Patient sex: M
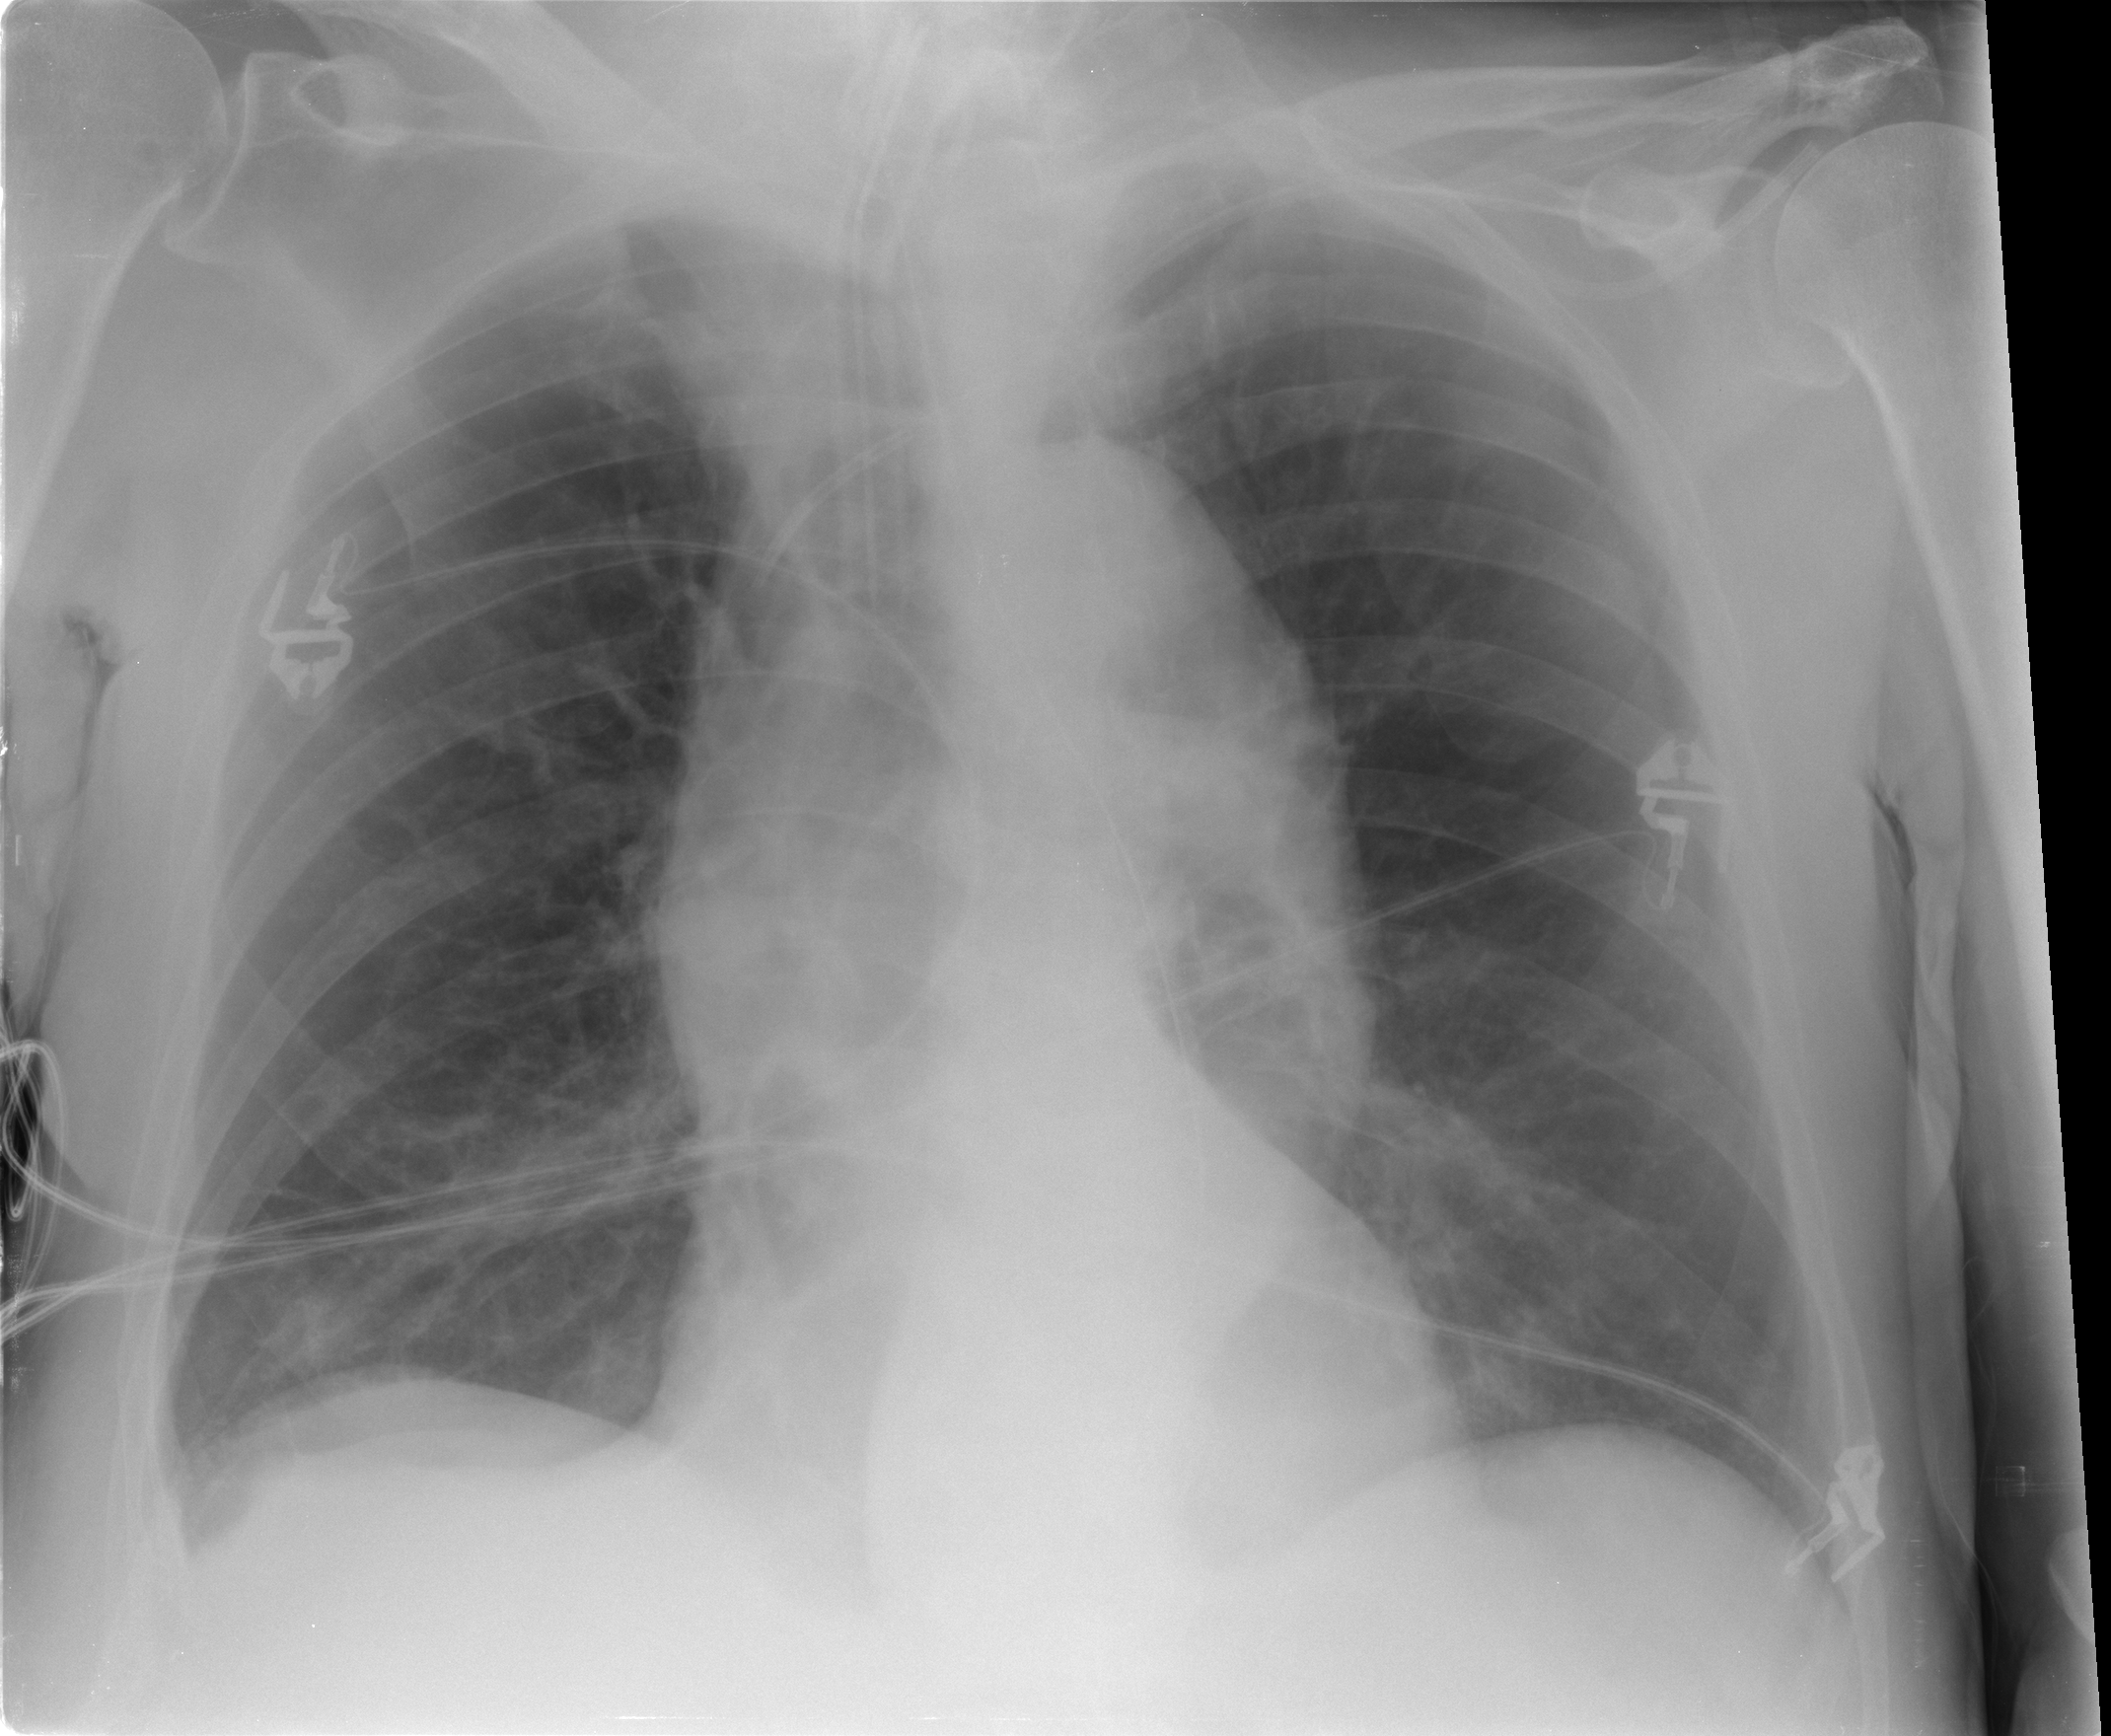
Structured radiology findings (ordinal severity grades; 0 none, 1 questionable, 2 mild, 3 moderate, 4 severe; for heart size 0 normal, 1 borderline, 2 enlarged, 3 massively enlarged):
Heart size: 0
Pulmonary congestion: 0
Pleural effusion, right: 0
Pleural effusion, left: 0
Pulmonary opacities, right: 1
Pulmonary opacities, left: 0
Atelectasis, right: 2
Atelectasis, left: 0